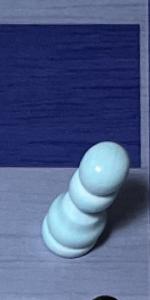
Label: Pawn_White